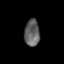
Tissue: prostate
Cell type: T cells
Senescence score: 0.3549
Nuclear area (px): 398
Mean DAPI intensity: 96.307